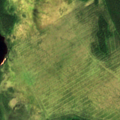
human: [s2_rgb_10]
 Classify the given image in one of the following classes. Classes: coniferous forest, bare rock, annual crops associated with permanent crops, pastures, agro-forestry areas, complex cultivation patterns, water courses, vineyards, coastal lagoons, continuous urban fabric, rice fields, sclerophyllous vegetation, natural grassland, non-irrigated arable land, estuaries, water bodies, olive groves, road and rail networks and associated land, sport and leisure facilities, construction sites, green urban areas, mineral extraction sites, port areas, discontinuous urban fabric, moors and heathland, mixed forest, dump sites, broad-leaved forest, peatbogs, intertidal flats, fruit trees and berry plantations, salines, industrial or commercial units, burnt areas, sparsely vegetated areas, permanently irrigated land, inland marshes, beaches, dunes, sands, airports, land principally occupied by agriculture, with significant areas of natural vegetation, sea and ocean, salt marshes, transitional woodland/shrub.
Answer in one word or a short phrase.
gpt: coniferous forest, transitional woodland/shrub, peatbogs, water bodies